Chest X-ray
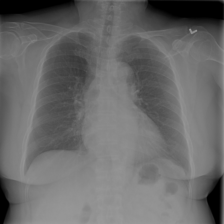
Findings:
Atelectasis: negative
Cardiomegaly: negative
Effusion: negative
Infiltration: negative
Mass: negative
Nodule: negative
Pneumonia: negative
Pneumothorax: negative
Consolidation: negative
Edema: negative
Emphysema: negative
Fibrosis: negative
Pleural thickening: negative
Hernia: negative